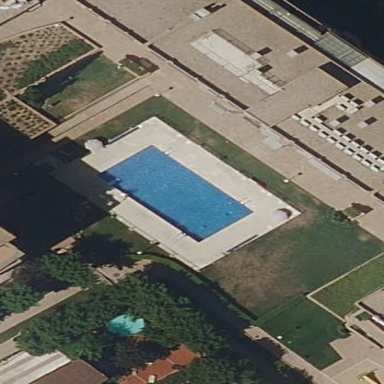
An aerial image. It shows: Swimming pool located in leisure land.